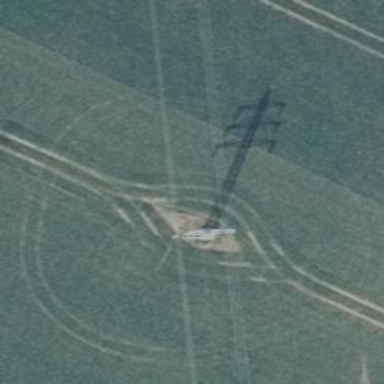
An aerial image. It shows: Power tower.